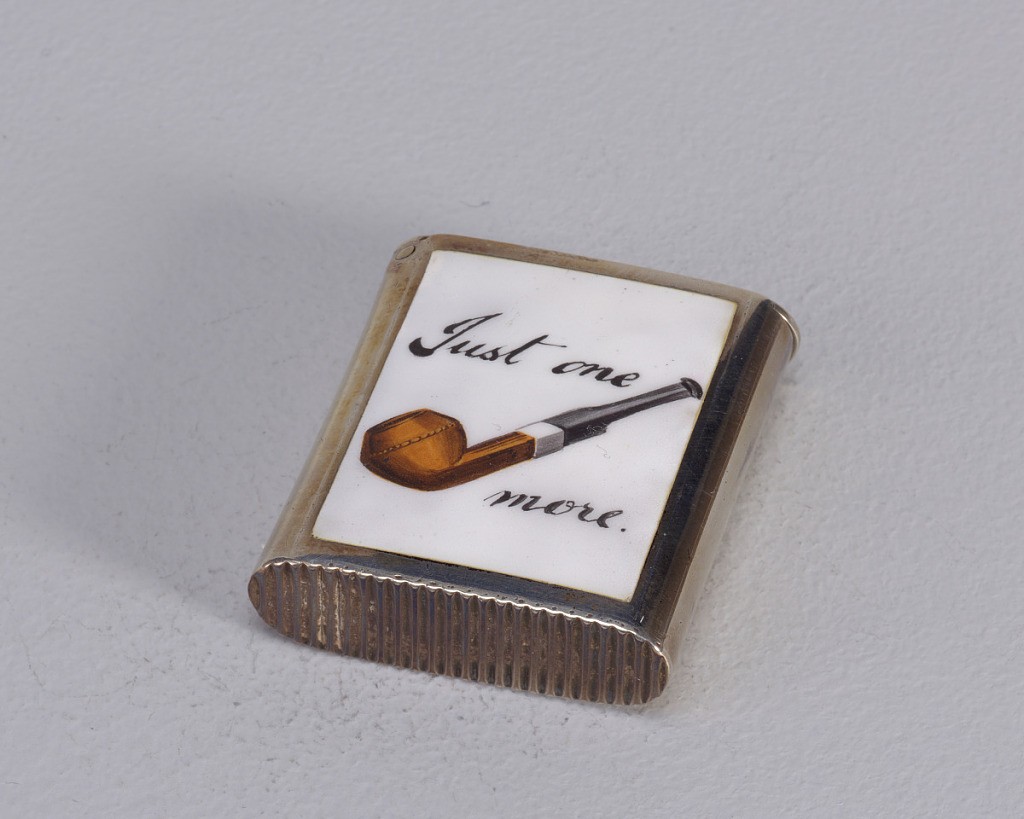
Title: "Just One [Pipe] More"
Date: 1886–87
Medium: Silver, enamel
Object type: Matchsafe
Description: Rectangular, with vertical sides curved, the front inscribed with the word/picture rebus "Just one [pipe] more," the text in black enamel, image of a pipe in black, brown and white, all on a white ground. Reverse features elaborate, incised monogram (BW). Flat lid hinged on left. Striker on bottom.